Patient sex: M
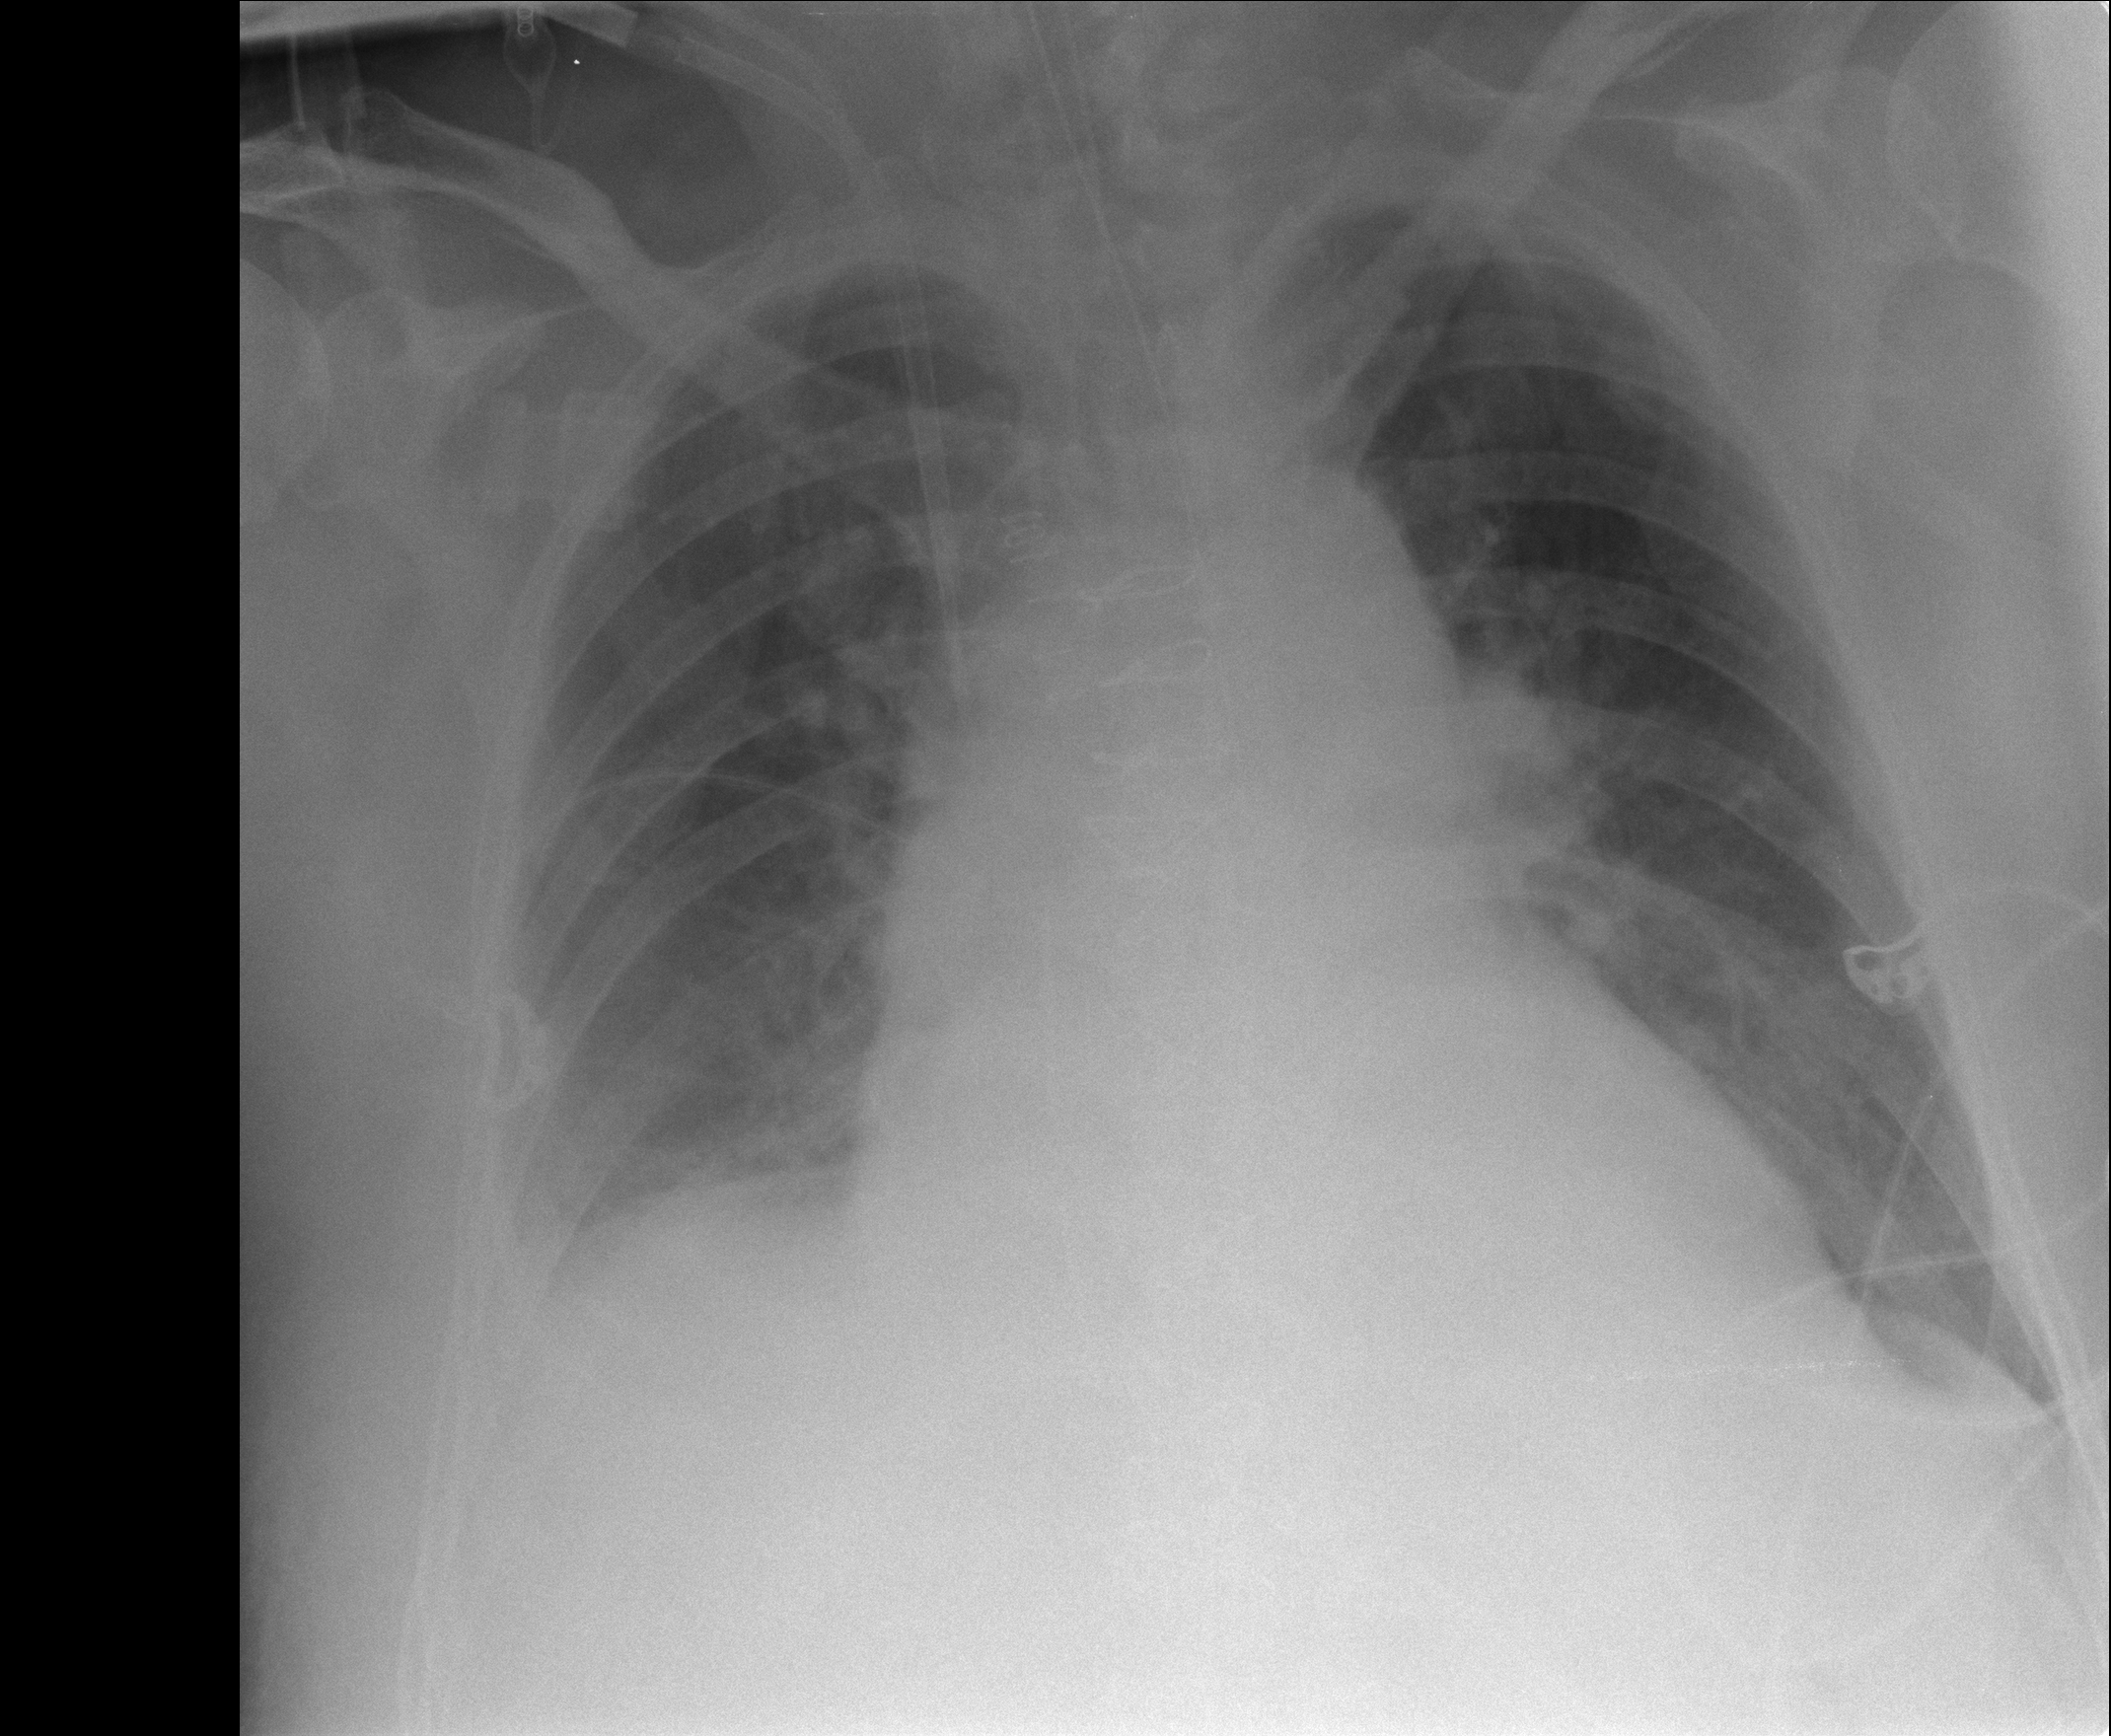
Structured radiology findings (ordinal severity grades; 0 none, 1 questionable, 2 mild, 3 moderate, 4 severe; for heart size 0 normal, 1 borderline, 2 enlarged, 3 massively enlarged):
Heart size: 1
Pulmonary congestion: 0
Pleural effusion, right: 2
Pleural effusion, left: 0
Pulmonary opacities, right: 0
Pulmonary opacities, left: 1
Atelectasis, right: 3
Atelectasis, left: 1